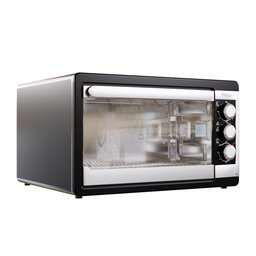
Label: appliances